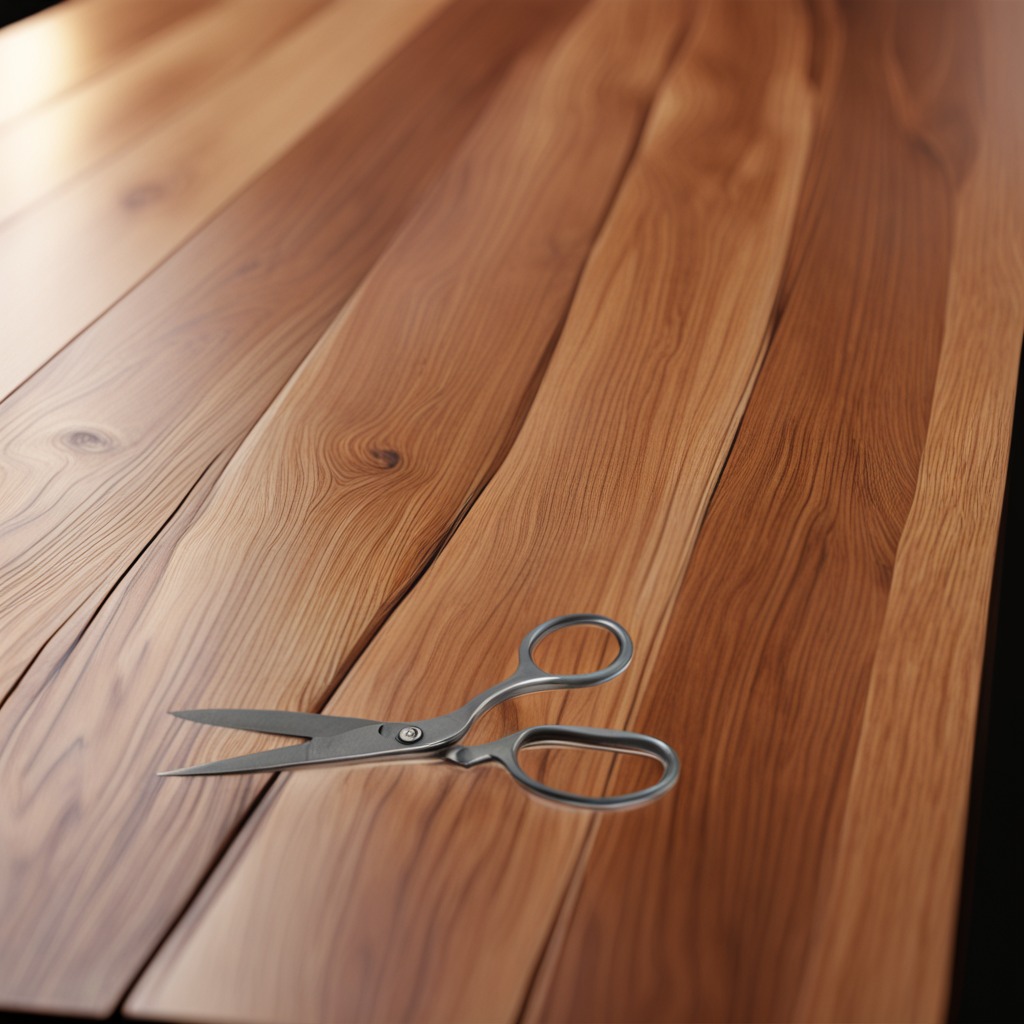
A scissor is lying on a wooden table in a carpentry studio.